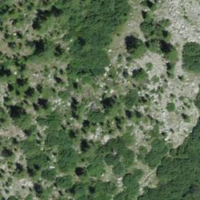
EUNIS habitat code: 31
Species observed at this site:
Chamaenerion fleischeri